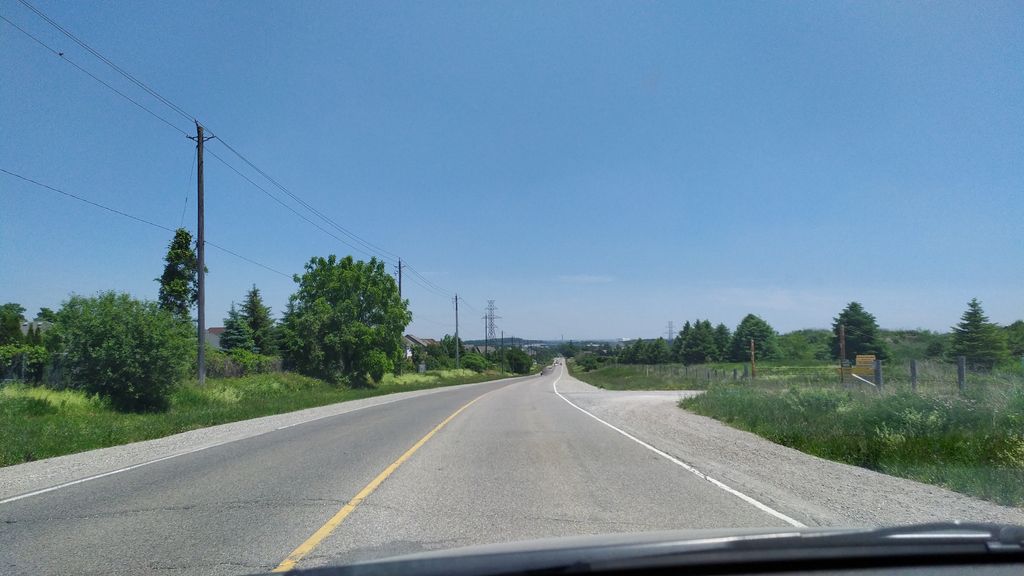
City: kitchener-waterloo